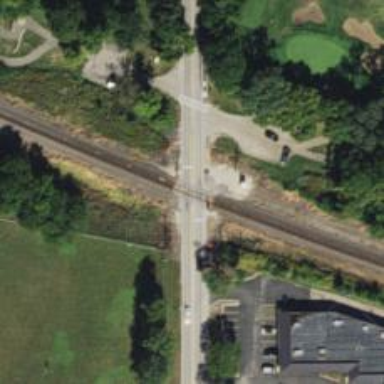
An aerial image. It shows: Railway level crossing.